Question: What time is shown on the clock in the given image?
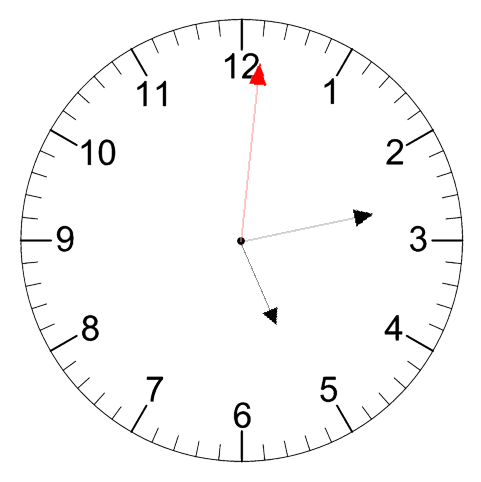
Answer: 05:13:01